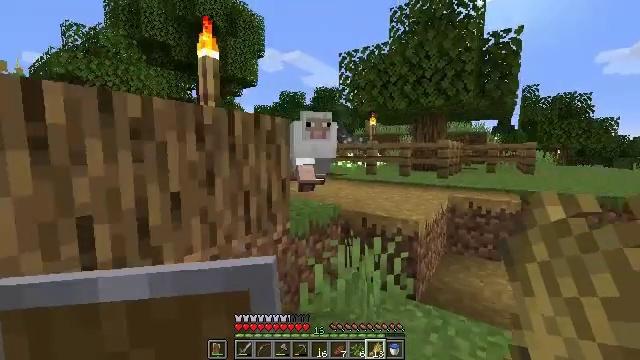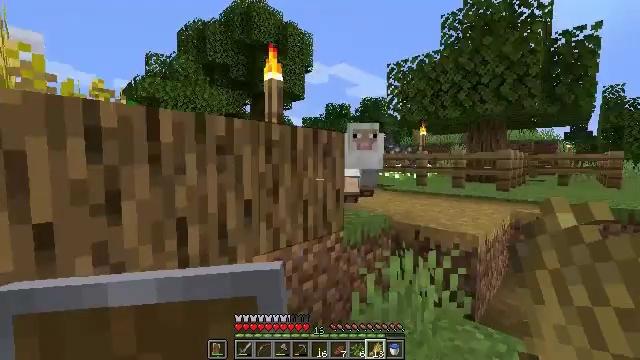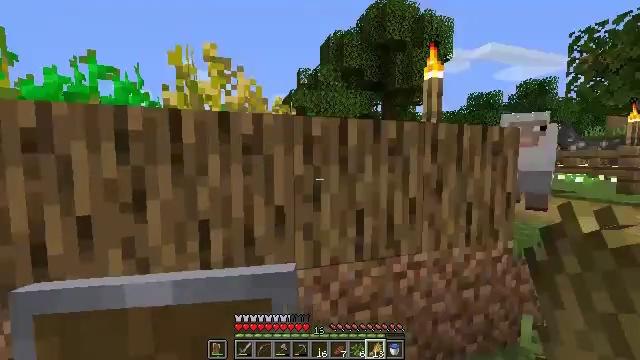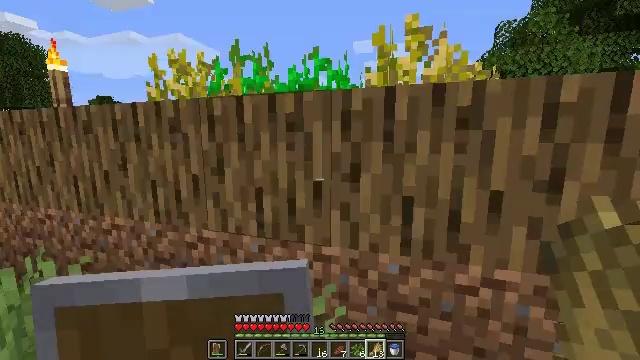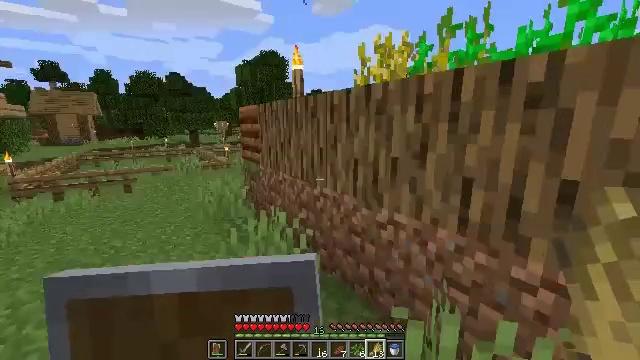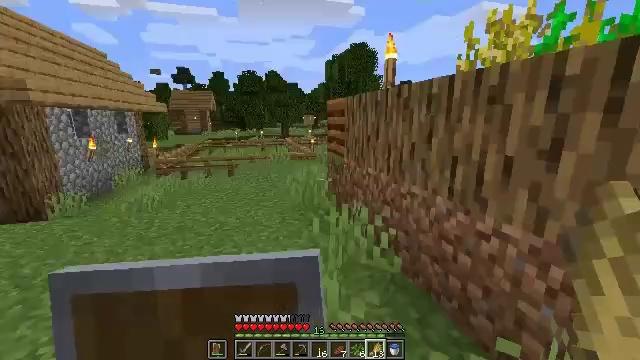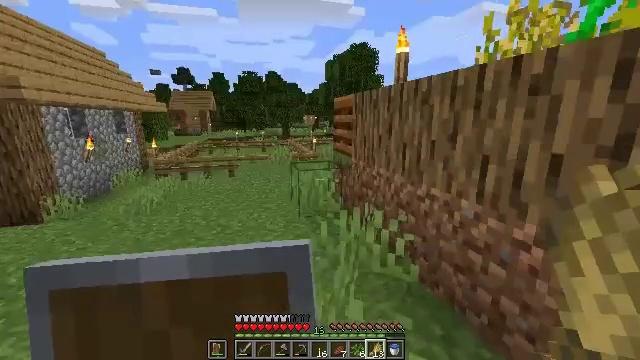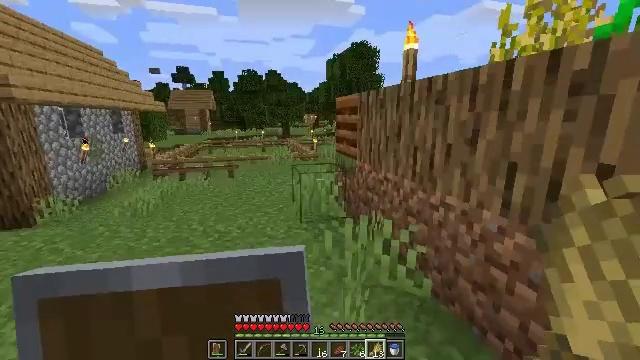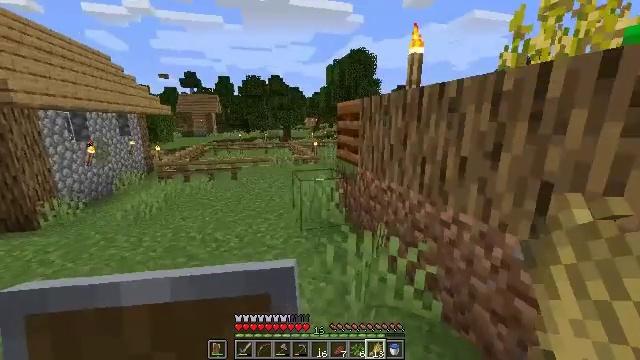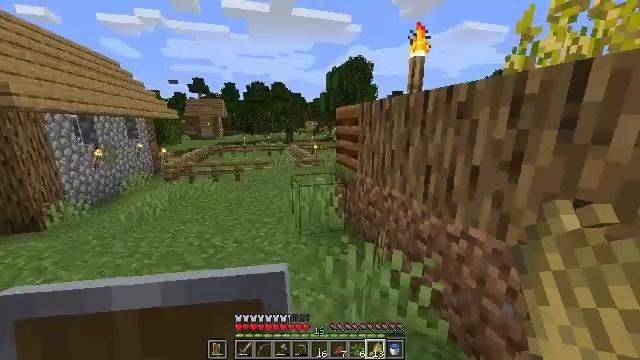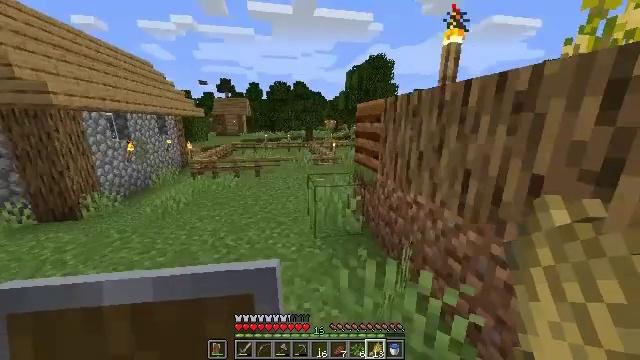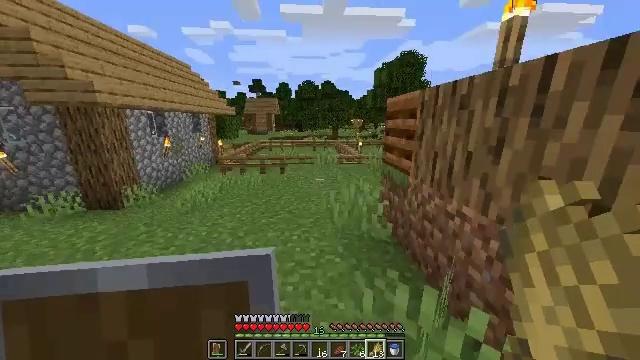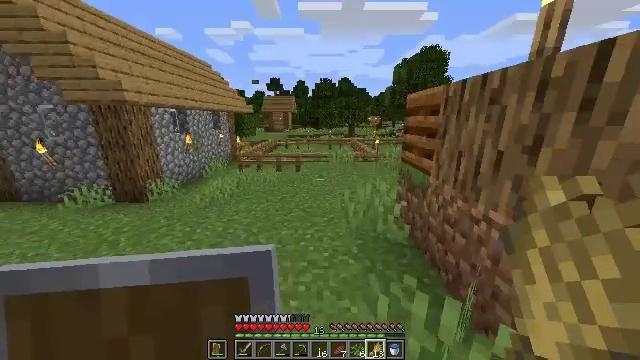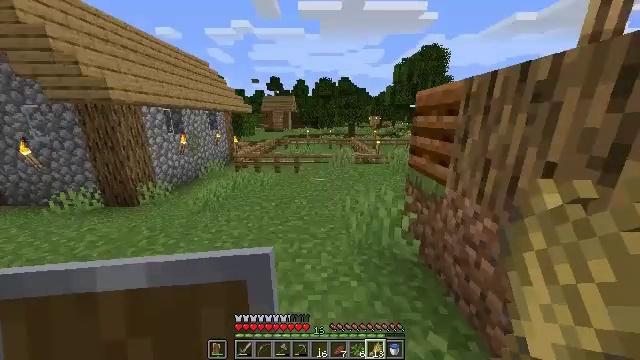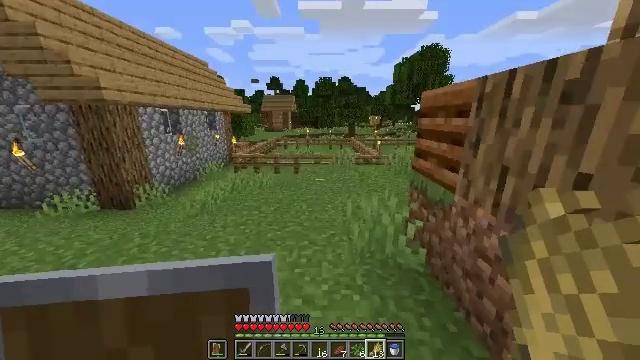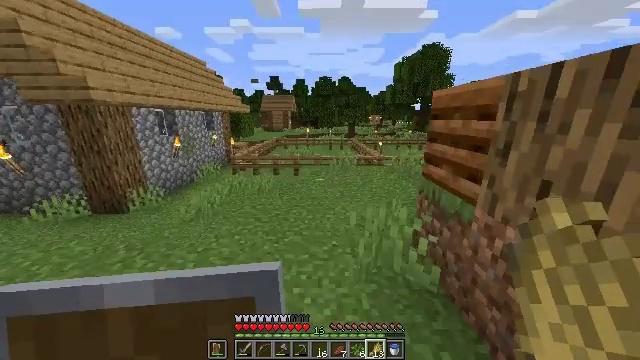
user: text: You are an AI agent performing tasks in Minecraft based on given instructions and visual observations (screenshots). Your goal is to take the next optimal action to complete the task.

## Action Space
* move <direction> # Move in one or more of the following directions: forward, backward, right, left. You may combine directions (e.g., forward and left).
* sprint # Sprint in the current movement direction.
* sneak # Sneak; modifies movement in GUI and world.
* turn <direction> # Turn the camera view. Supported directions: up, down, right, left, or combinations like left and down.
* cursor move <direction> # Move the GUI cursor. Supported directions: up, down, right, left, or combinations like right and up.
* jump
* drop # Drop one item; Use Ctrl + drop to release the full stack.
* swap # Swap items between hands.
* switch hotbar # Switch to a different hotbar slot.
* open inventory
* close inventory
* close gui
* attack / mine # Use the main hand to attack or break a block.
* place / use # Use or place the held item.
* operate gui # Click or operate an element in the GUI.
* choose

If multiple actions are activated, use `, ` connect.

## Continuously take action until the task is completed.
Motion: motion action
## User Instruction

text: Collect sugar cane near water sources.
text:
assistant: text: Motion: move back and move left, turn left and up
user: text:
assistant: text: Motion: move left, turn left
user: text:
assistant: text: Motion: move forward and move left, turn left and down
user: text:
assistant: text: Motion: move forward and move left, turn left and down
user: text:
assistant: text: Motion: move forward and move left, turn left and down
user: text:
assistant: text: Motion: move forward
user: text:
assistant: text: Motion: move forward, sprint
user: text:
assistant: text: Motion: move forward, sprint
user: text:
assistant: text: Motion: move forward, sprint
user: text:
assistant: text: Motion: move forward, turn left and down
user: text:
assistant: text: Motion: move forward, turn left
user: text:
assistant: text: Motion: move forward, turn left
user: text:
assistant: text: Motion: move forward
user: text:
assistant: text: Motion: move forward
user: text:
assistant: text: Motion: move forward
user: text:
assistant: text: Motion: move forward
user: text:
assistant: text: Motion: move forward
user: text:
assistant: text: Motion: move forward
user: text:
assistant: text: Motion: move forward, turn left
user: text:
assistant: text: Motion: move forward and move left
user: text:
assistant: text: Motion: move forward and move left
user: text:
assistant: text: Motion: move forward and move left, turn left
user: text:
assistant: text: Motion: move forward and move left, turn left
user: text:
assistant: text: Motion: move forward, turn left
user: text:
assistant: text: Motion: move forward, turn left
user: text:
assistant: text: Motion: move forward, turn left
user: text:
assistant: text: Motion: move forward, sprint, turn left
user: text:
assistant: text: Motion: move forward, sprint, turn left
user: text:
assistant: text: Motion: move forward, turn left
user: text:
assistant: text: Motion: move forward, turn left